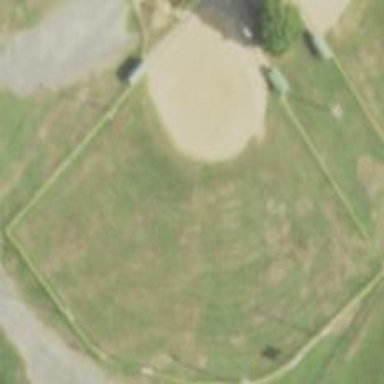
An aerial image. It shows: Baseball pitch for leisure land.